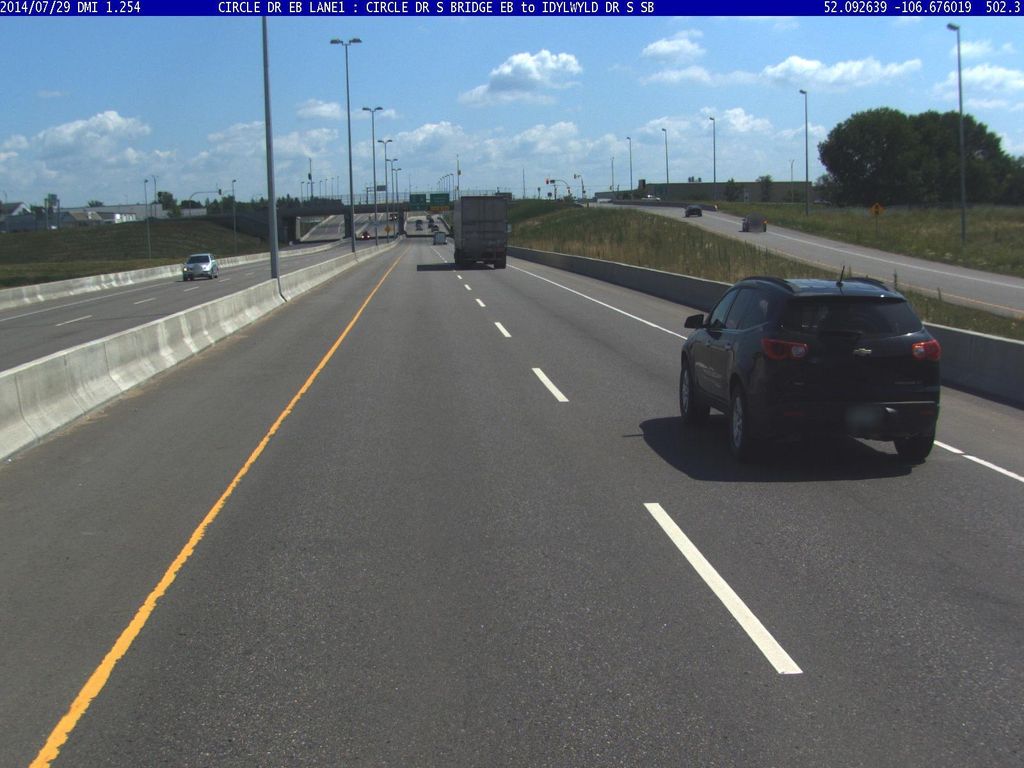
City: saskatoon